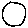
Label: circle